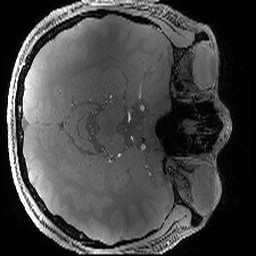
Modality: PDw
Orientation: axial
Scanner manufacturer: siemens
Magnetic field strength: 6.98 T
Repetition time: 2.7 s
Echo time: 0.00234 s